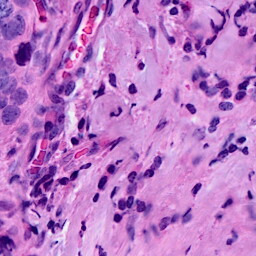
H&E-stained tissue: Breast